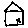
Label: house